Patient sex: F
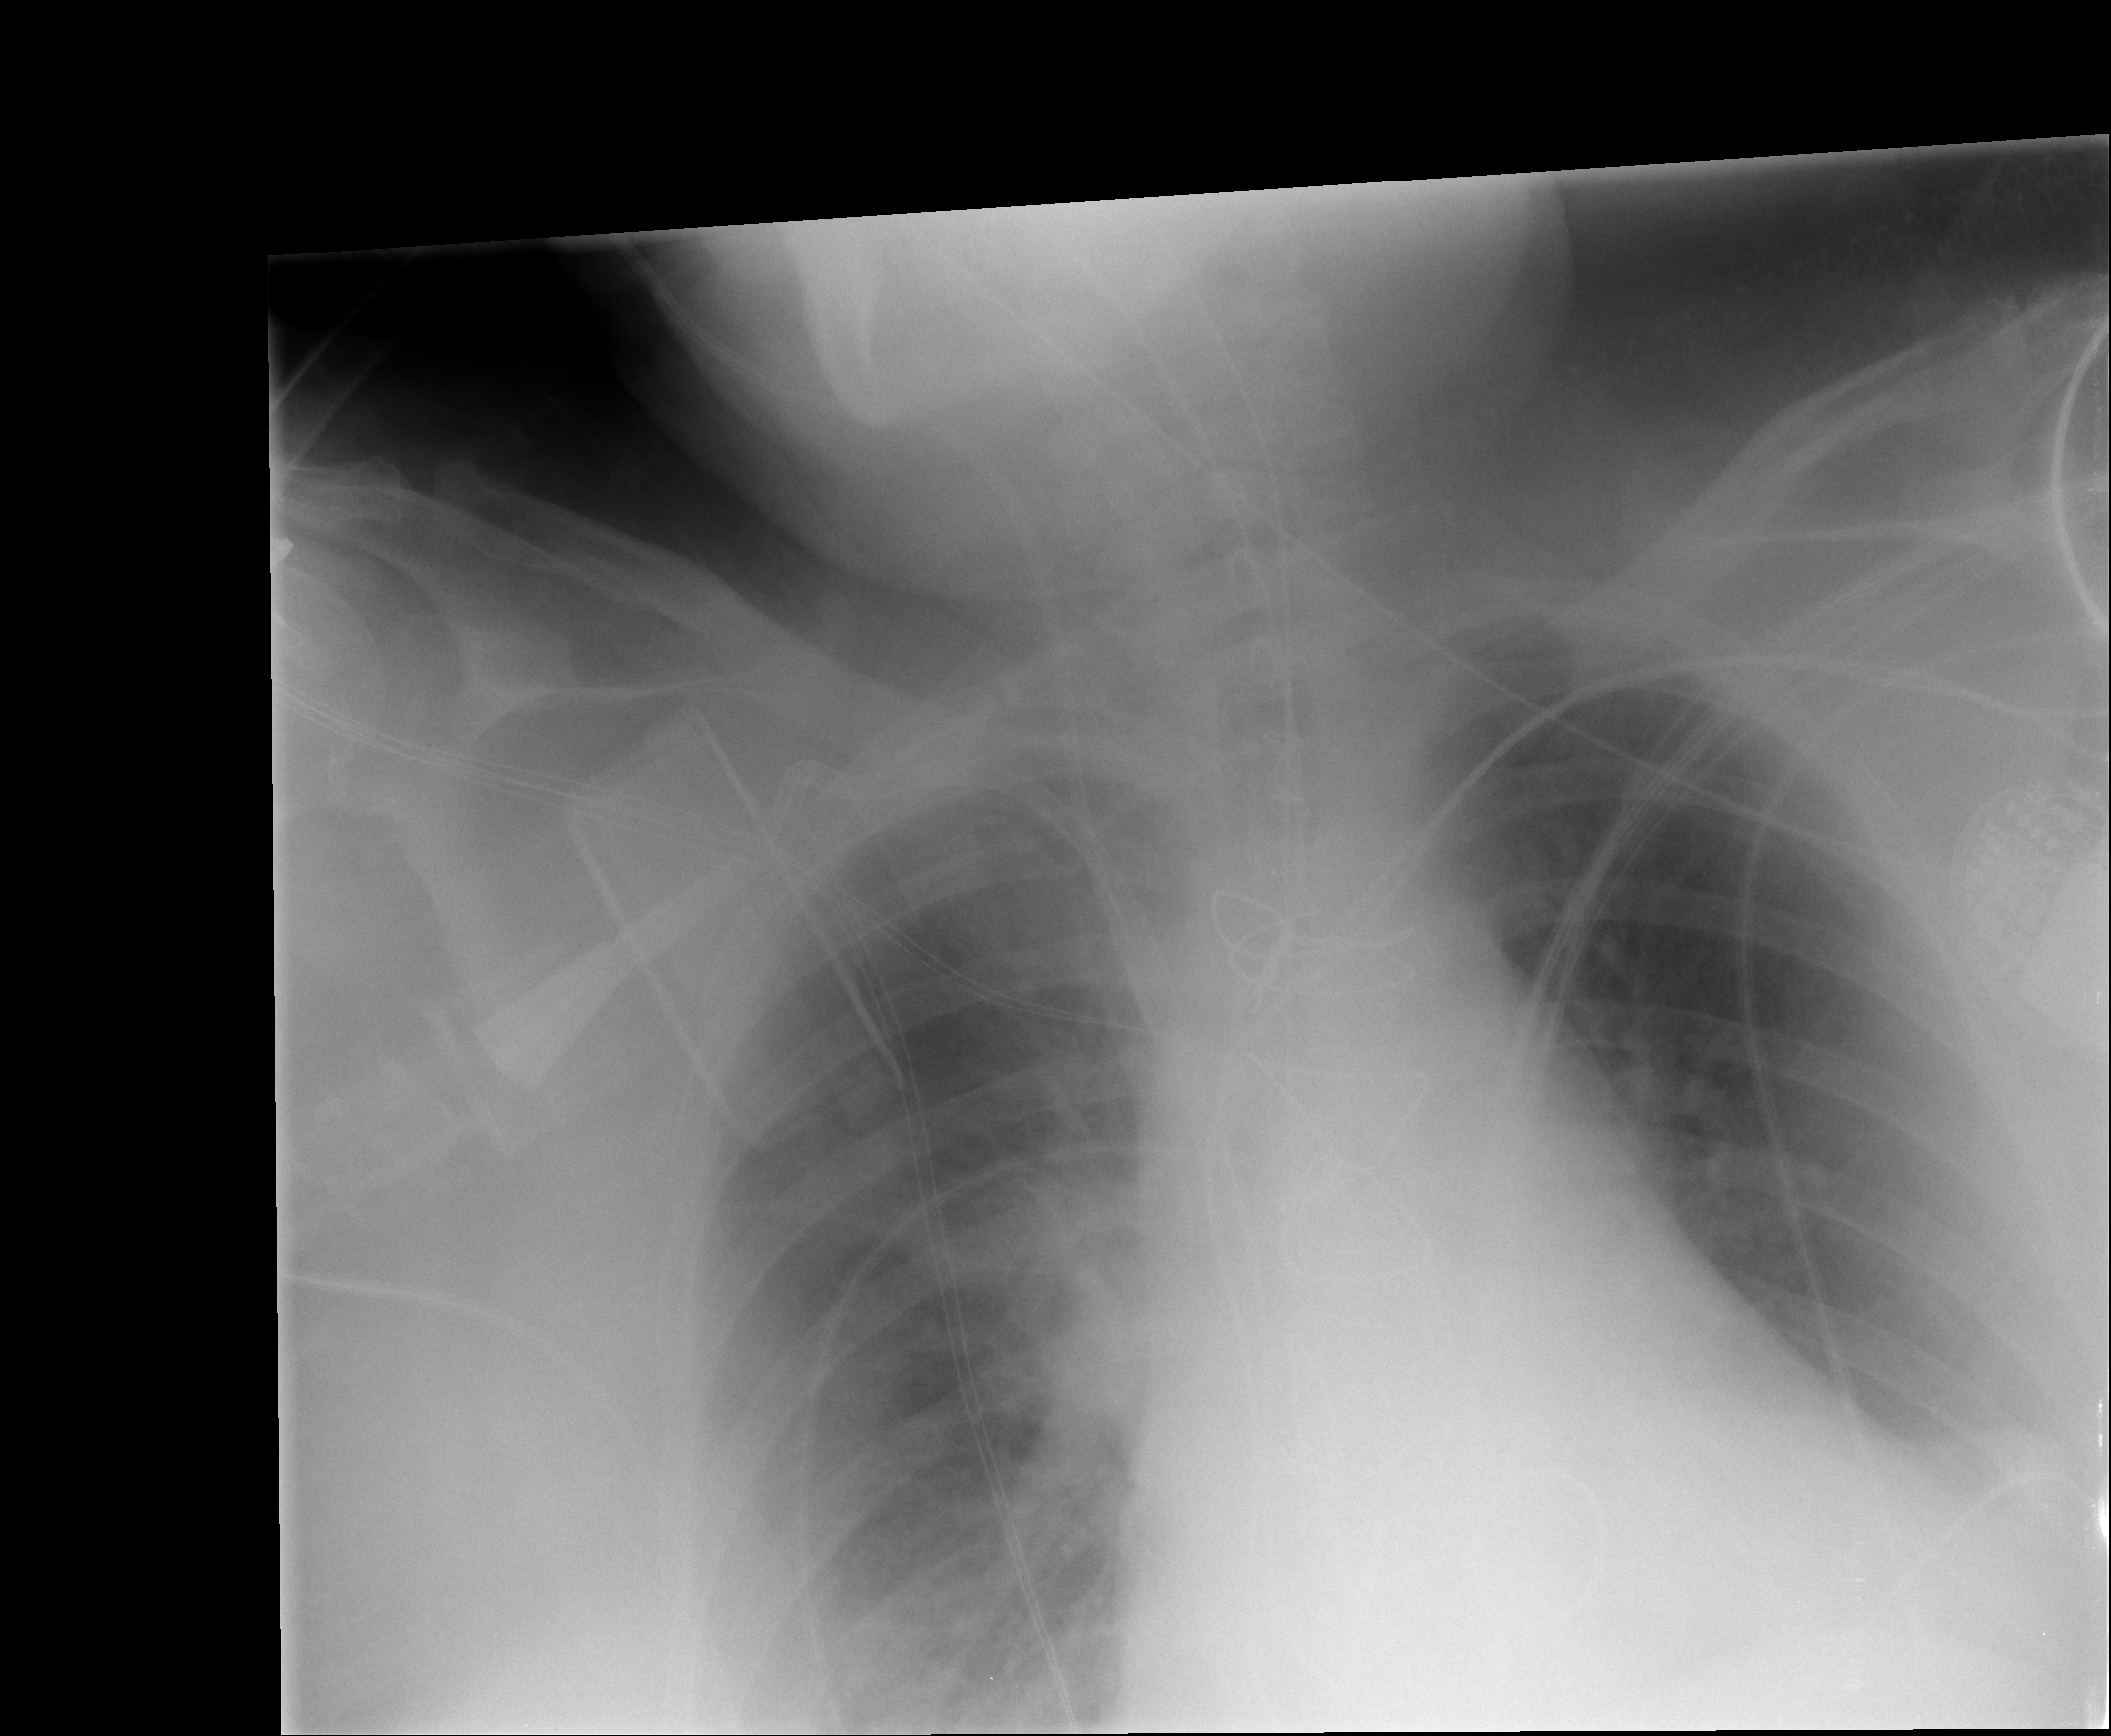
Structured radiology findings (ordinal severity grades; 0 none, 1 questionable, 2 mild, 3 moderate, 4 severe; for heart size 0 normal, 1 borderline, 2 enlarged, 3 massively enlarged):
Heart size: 2
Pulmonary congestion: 1
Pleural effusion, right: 2
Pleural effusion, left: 2
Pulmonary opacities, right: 0
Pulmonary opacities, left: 0
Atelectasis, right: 2
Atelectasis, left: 2